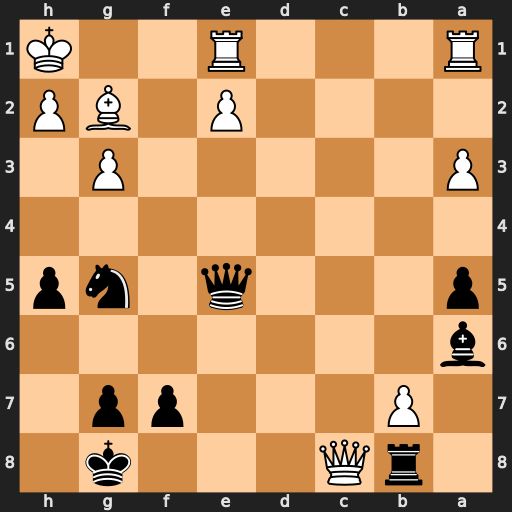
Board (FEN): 1rQ3k1/1P3pp1/b7/p3q1np/8/P5P1/4P1BP/R3R2K
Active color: b
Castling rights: -
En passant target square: -
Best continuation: Rxc8 bxc8=R+ Bxc8